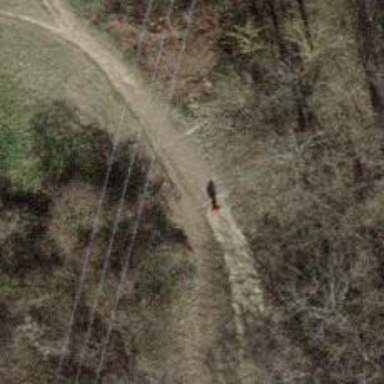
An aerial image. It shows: Path.